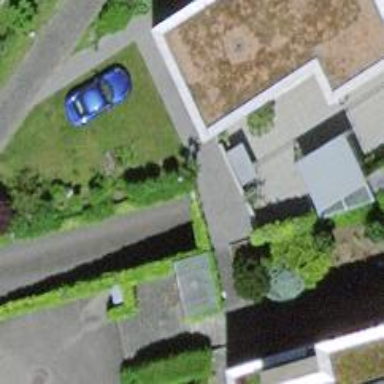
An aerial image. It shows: Parking entrance.